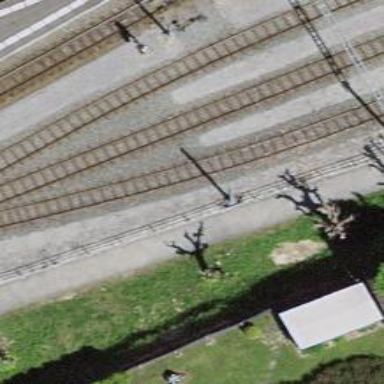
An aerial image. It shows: Narrow-gauge railway yard with electrified contact lines.